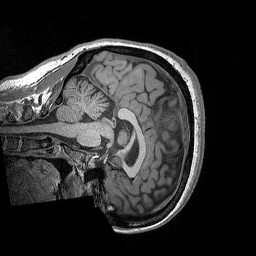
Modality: T1w
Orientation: sagittal
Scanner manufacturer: siemens
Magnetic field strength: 3 T
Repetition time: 2.3 s
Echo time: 0.00298 s